Field crop: maize
Growth stage: 2
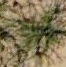
Species: salsola